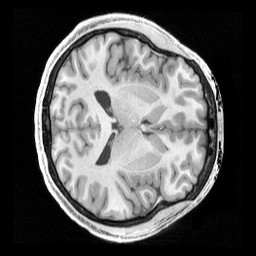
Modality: T1w
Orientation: axial
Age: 23
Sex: male
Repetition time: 2.4 s
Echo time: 0.00222 s